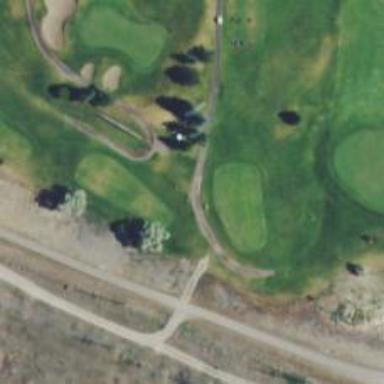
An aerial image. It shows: Service road used as golf cart path.